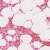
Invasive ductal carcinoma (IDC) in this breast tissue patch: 0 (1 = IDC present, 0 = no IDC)